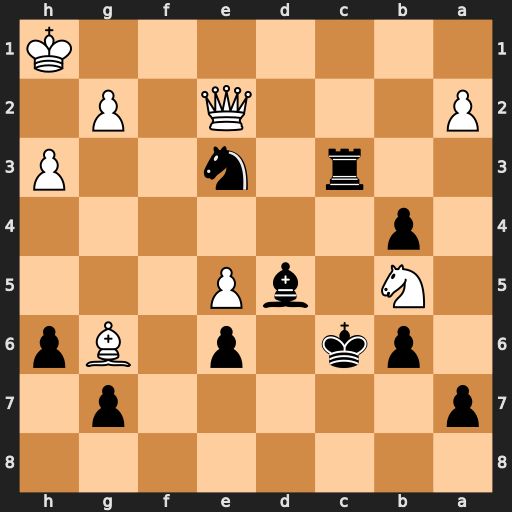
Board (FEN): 8/p5p1/1pk1p1Bp/1N1bP3/1p6/2r1n2P/P3Q1P1/7K
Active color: b
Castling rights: -
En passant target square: -
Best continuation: Rc1+ Kh2 Nf1+ Qxf1 Rxf1